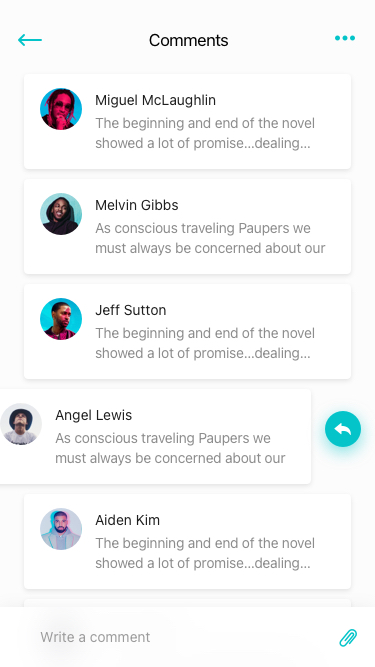
Text in this UI design:
Comments
As conscious traveling Paupers we must always be concerned about our dear Mother Earth. If you think about it, you travel across her face, and She is the host to your journey; without Her we could not find the unfolding adventures that attract and feed our souls.

I have found some valuable resources for us to use and publisize, all of which are dedicated to responsible travel and care of our environment.

International Ecotourism Society

202-347-9203 www.ecotourism.org

A well-established nonprofit group which conducts research, publishes articles, provides consumer information, and has a directory of members around the world. With Rainforest Alliance, it recently started an ecotourism certification standards program.

Sustainable Travel International

720-273-2975 www.sustainabletravelinternational.org

Formed three years ago to bridge the gapbetween research and ocnsumer information and to promote sustainable development and eco-friendly travel. Offers a carbon offset program and last month started an eco-certification program that will follow standards laid out by the International Ecotourism Society.

Responsible Travel Handbook

www.travelearning.com

Created this year for the Educational Travel Conference meeting, this lengthy guide has a wealth of contributors and information. (Click on responsible tourism to download).

Lonely Planet Code Green: Trips of a Lifetime That Won’t Cost The Earth

by Kelly Lorimer- Lonely pLanet Publications

The first “green travel” book to be published by Lonely Planet includes dozens of “responsible travel experiences” and provides traveler information on responsible and eco-travel. Lonely Planet also runs a discussion board on responsible travel at http://thorntree.lonelyplanet.com

Better World Club

866-238-1137 www.betterworldclub.com

The environmentally conscious alternative to the American Automobile Association, offering auto and bicycle road assistance, has resources on hybrid car rentals, green lodging, and carbon offsets.

Let us join and use these groups when planning our trips. By raising our level of consciousness and employing ‘green’ tactics and travel itineraries we will, each in our own small way, be contributing to a healthier world where we act as stewards to the environment while discovering the rich and breathtaking rewards of travel.
Edwin Moody
The beginning and end of the novel showed a lot of promise…dealing…with both Jyn's early years with Saw, and with her subsequent capture by the Empire. Both were dark, gritty, and well plotted, even in their YA context.
Aiden Kim
As conscious traveling Paupers we must always be concerned about our dear Mother Earth. If you think about it, you travel across her face, and She is the host to your journey; without Her we could not find the unfolding adventures that attract and feed our souls.

I have found some valuable resources for us to use and publisize, all of which are dedicated to responsible travel and care of our environment.

International Ecotourism Society

202-347-9203 www.ecotourism.org

A well-established nonprofit group which conducts research, publishes articles, provides consumer information, and has a directory of members around the world. With Rainforest Alliance, it recently started an ecotourism certification standards program.

Sustainable Travel International

720-273-2975 www.sustainabletravelinternational.org

Formed three years ago to bridge the gapbetween research and ocnsumer information and to promote sustainable development and eco-friendly travel. Offers a carbon offset program and last month started an eco-certification program that will follow standards laid out by the International Ecotourism Society.

Responsible Travel Handbook

www.travelearning.com

Created this year for the Educational Travel Conference meeting, this lengthy guide has a wealth of contributors and information. (Click on responsible tourism to download).

Lonely Planet Code Green: Trips of a Lifetime That Won’t Cost The Earth

by Kelly Lorimer- Lonely pLanet Publications

The first “green travel” book to be published by Lonely Planet includes dozens of “responsible travel experiences” and provides traveler information on responsible and eco-travel. Lonely Planet also runs a discussion board on responsible travel at http://thorntree.lonelyplanet.com

Better World Club

866-238-1137 www.betterworldclub.com

The environmentally conscious alternative to the American Automobile Association, offering auto and bicycle road assistance, has resources on hybrid car rentals, green lodging, and carbon offsets.

Let us join and use these groups when planning our trips. By raising our level of consciousness and employing ‘green’ tactics and travel itineraries we will, each in our own small way, be contributing to a healthier world where we act as stewards to the environment while discovering the rich and breathtaking rewards of travel.
Angel Lewis
The beginning and end of the novel showed a lot of promise…dealing…with both Jyn's early years with Saw, and with her subsequent capture by the Empire. Both were dark, gritty, and well plotted, even in their YA context.
Jeff Sutton
As conscious traveling Paupers we must always be concerned about our dear Mother Earth. If you think about it, you travel across her face, and She is the host to your journey; without Her we could not find the unfolding adventures that attract and feed our souls.

I have found some valuable resources for us to use and publisize, all of which are dedicated to responsible travel and care of our environment.

International Ecotourism Society

202-347-9203 www.ecotourism.org

A well-established nonprofit group which conducts research, publishes articles, provides consumer information, and has a directory of members around the world. With Rainforest Alliance, it recently started an ecotourism certification standards program.

Sustainable Travel International

720-273-2975 www.sustainabletravelinternational.org

Formed three years ago to bridge the gapbetween research and ocnsumer information and to promote sustainable development and eco-friendly travel. Offers a carbon offset program and last month started an eco-certification program that will follow standards laid out by the International Ecotourism Society.

Responsible Travel Handbook

www.travelearning.com

Created this year for the Educational Travel Conference meeting, this lengthy guide has a wealth of contributors and information. (Click on responsible tourism to download).

Lonely Planet Code Green: Trips of a Lifetime That Won’t Cost The Earth

by Kelly Lorimer- Lonely pLanet Publications

The first “green travel” book to be published by Lonely Planet includes dozens of “responsible travel experiences” and provides traveler information on responsible and eco-travel. Lonely Planet also runs a discussion board on responsible travel at http://thorntree.lonelyplanet.com

Better World Club

866-238-1137 www.betterworldclub.com

The environmentally conscious alternative to the American Automobile Association, offering auto and bicycle road assistance, has resources on hybrid car rentals, green lodging, and carbon offsets.

Let us join and use these groups when planning our trips. By raising our level of consciousness and employing ‘green’ tactics and travel itineraries we will, each in our own small way, be contributing to a healthier world where we act as stewards to the environment while discovering the rich and breathtaking rewards of travel.
Melvin Gibbs
The beginning and end of the novel showed a lot of promise…dealing…with both Jyn's early years with Saw, and with her subsequent capture by the Empire. Both were dark, gritty, and well plotted, even in their YA context.
Miguel McLaughlin
Write a comment